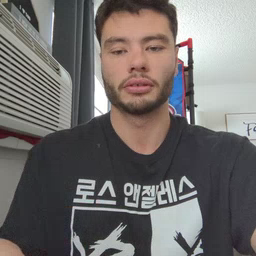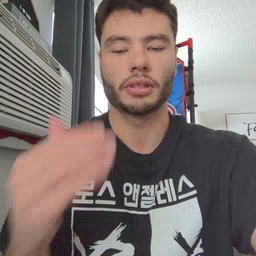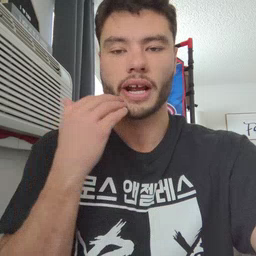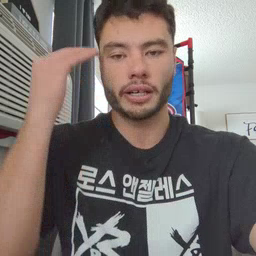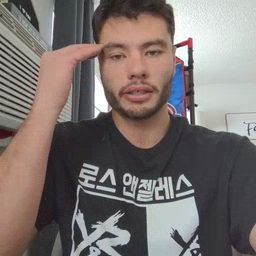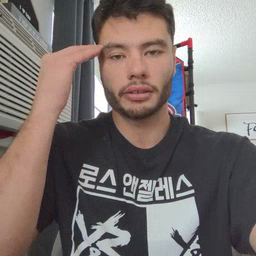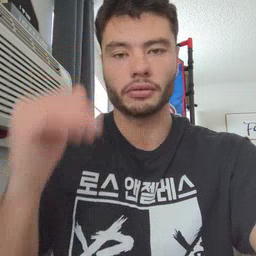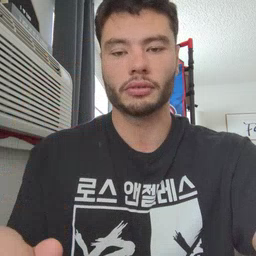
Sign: head